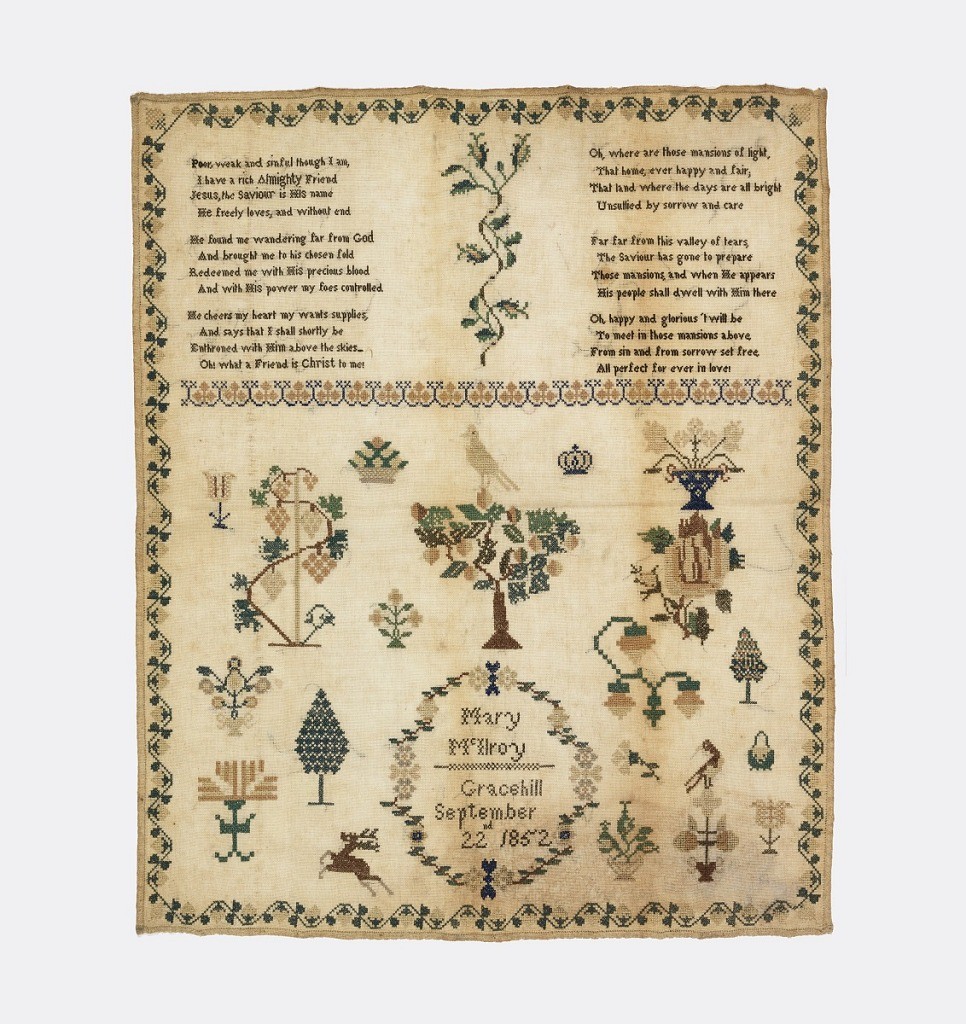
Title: Sampler
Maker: Mary McIlroy
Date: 1852
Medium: silk embroidery on cotton foundation Technique: embroidered in cross stitches (cross stitch is looping, backward movement type) on plain weave foundation
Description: Upper third has a religious verse; lower two-thirds spot motifs and the inscription in a floral wreath. Surrounded by a flowering vine border on all sides.
The verse reads:
Poor, weak and sinful though I am
I have a rich Almighty Friend
Jesus the Saviour is His name
He freely loves, and without end

He found me wandering far from God
And brought me to his chosen fold
Redeemed me with His precious blood
And with His power my foes controlled

He cheers my heart my wants supplies
And says that I shall shortly be
Enthroned with Him above the skies
Oh! what a Friend is Christ to me!

Oh where are those mansions of light
That home, ever happy and fair
That land where the days are all bright
Unsullied by sorrow and care

Far far from this valley of tears
The Saviour has gone to prepare
Those mansions, and when he appears
His people shall dwell with Him there

Oh happy and glorious 'twill be
To meet in those mansions above
From sin and from sorrow set free
All perfect for ever in love!